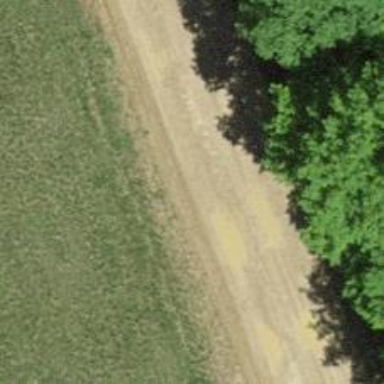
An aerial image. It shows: Track with grade2 tracktype.